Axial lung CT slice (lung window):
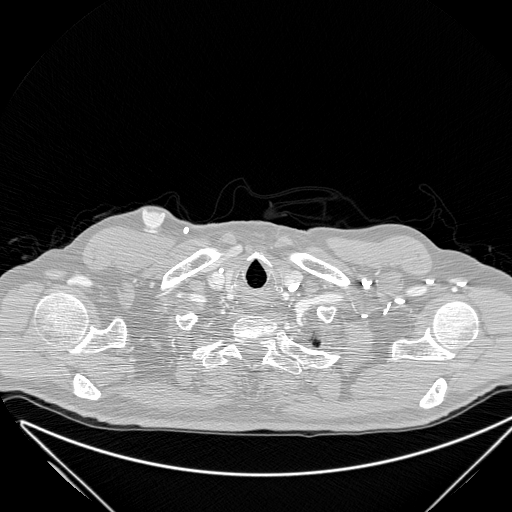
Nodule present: no